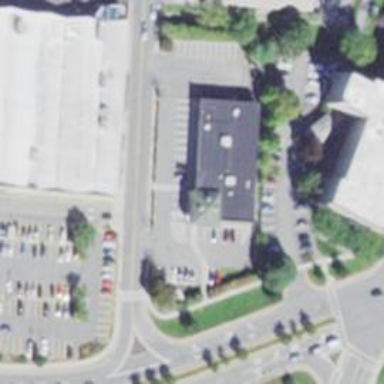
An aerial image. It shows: Pharmacy providing healthcare services.